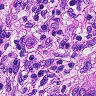
Metastatic tissue present: yes